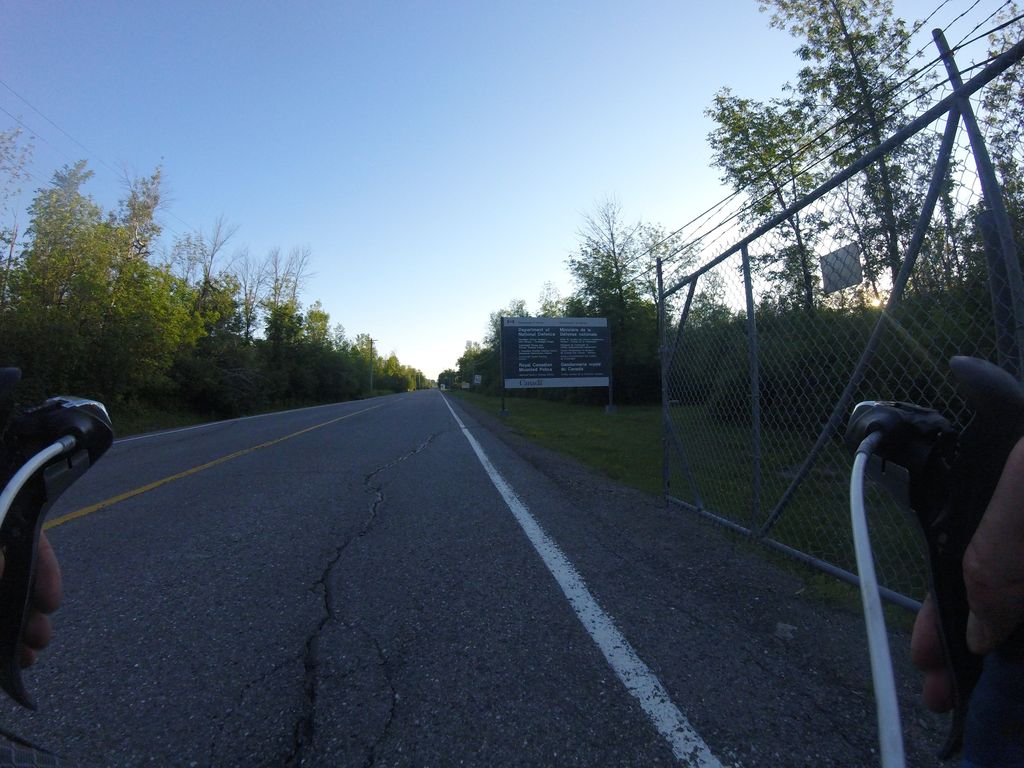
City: ottawa-gatineau